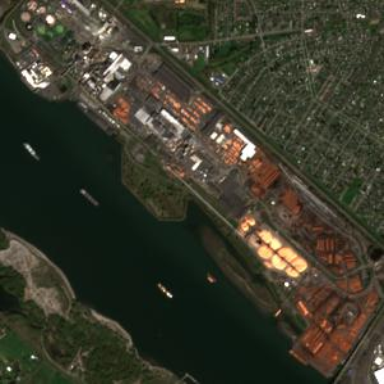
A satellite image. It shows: Industrial area.